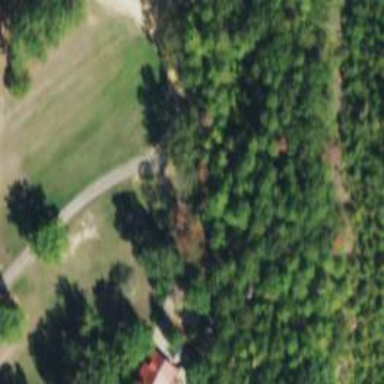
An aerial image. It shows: Driveway.